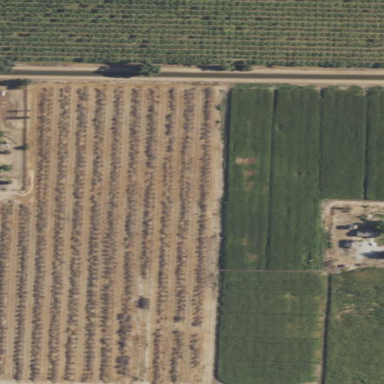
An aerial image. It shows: Orchard filled with almond trees.